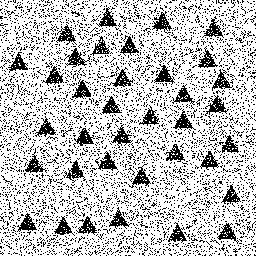
Squares: 0
Triangles: 36
Stars: 0
Total shapes: 36